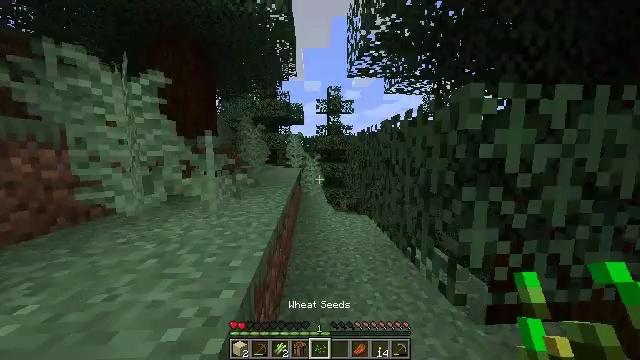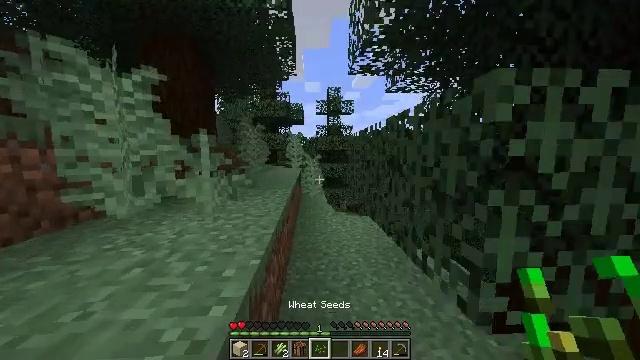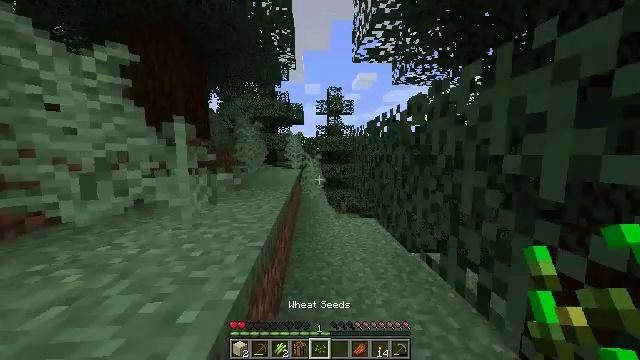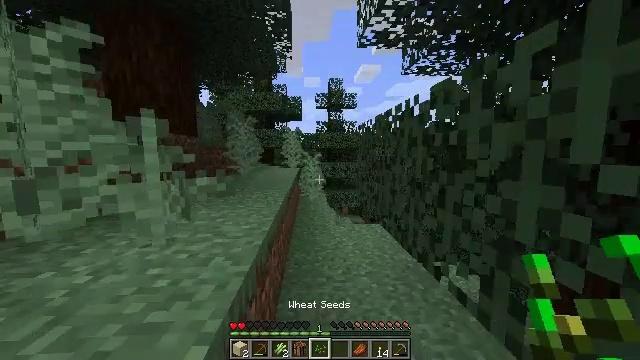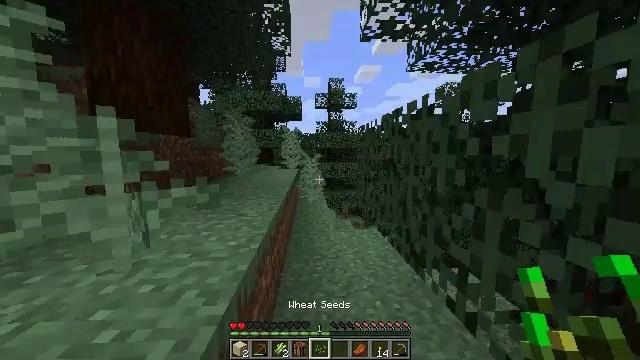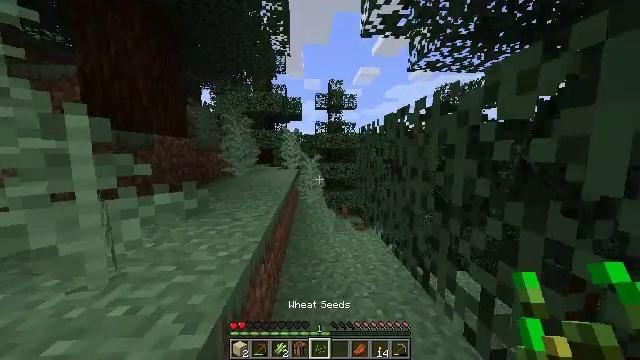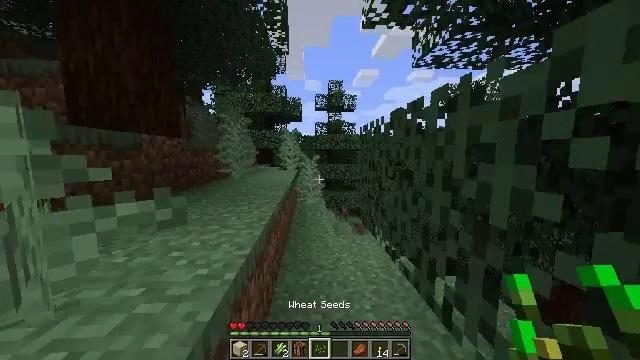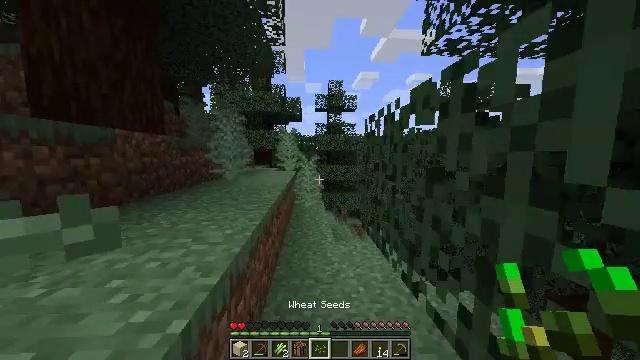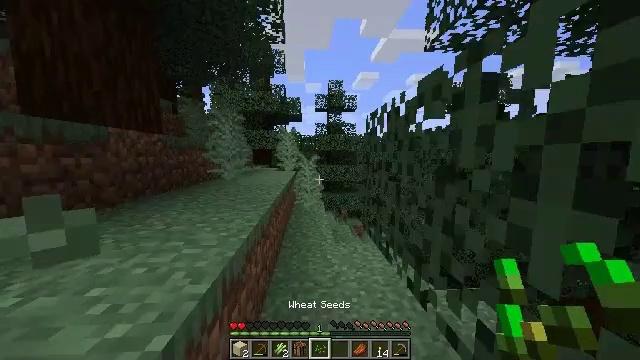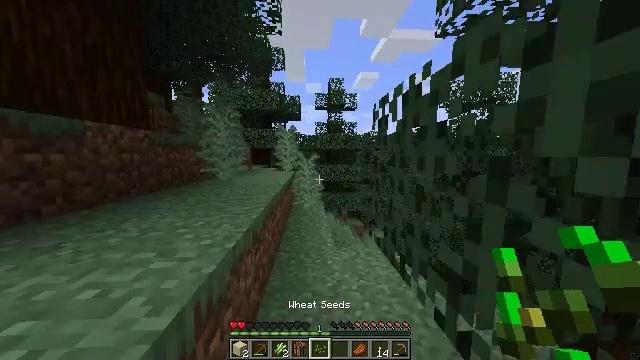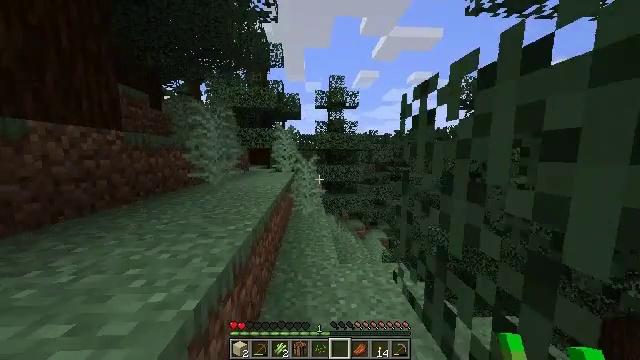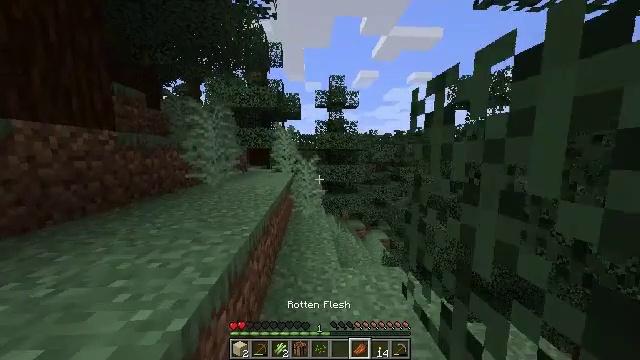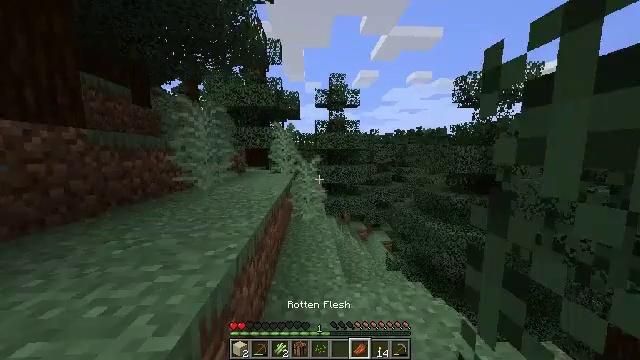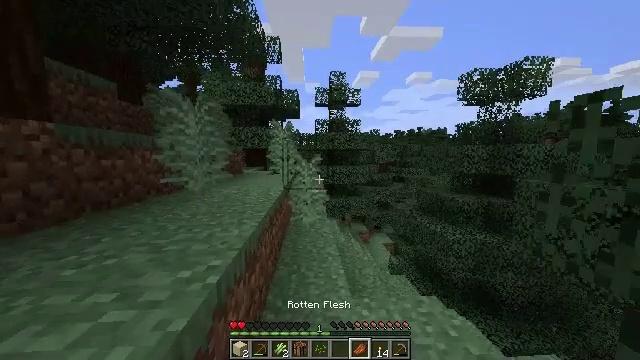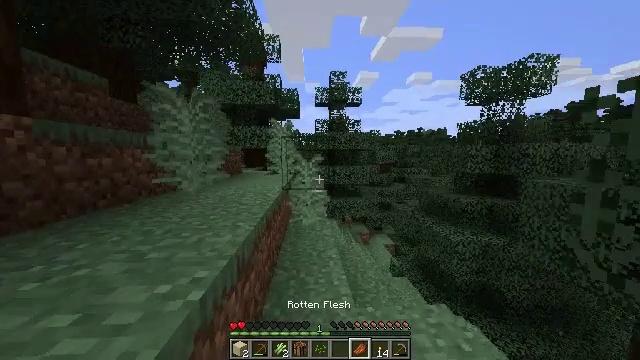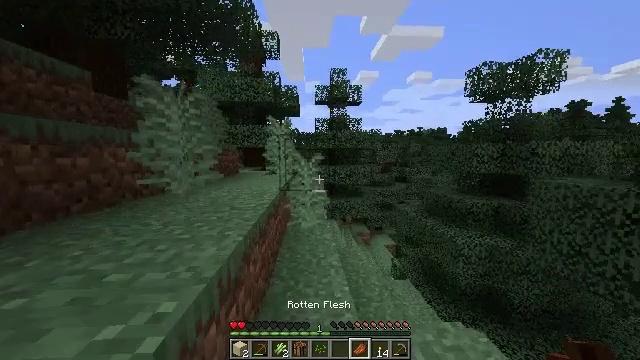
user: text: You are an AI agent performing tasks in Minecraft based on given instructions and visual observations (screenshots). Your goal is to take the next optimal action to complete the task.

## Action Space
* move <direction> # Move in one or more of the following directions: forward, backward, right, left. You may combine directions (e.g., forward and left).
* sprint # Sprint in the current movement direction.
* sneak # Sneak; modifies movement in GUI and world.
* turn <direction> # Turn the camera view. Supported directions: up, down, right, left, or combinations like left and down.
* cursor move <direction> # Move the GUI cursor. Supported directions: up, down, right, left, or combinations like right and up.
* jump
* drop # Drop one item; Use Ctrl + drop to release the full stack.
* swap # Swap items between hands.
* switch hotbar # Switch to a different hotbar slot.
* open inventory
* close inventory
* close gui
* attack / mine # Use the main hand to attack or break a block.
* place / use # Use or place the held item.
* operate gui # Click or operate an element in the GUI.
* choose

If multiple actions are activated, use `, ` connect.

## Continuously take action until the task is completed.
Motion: motion action
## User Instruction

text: Kill the salmon.
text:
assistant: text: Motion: move forward, sprint
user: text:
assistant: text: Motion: move forward, sprint
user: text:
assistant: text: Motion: move forward, sprint
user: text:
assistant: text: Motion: move forward, sprint
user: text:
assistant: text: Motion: move forward, sprint
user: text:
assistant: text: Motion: move forward, sprint
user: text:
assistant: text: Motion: move forward, sprint
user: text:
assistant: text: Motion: move forward, sprint
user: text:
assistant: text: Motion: move forward, sprint
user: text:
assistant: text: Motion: move forward, sprint
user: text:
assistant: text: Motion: move forward, sprint
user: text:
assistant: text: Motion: move forward, sprint
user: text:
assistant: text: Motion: move forward, sprint
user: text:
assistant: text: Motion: move forward, sprint
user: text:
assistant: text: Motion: move forward, sprint
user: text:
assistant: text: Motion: move forward, sprint, turn right
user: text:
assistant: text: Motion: move forward, sprint, turn right and down
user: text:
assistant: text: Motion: move forward, sprint, turn right and down
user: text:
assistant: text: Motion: move forward, sprint, turn right
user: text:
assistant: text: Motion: move forward, sprint
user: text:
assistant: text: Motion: move forward, sprint
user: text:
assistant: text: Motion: move forward, sprint
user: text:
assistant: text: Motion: move forward, sprint
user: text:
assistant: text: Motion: move forward, sprint
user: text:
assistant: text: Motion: move forward, sprint
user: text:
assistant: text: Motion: move forward, sprint
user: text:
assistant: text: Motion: move forward, sprint
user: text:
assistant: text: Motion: move forward, sprint
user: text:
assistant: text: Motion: move forward, sprint
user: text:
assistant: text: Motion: move forward and move left, sprint